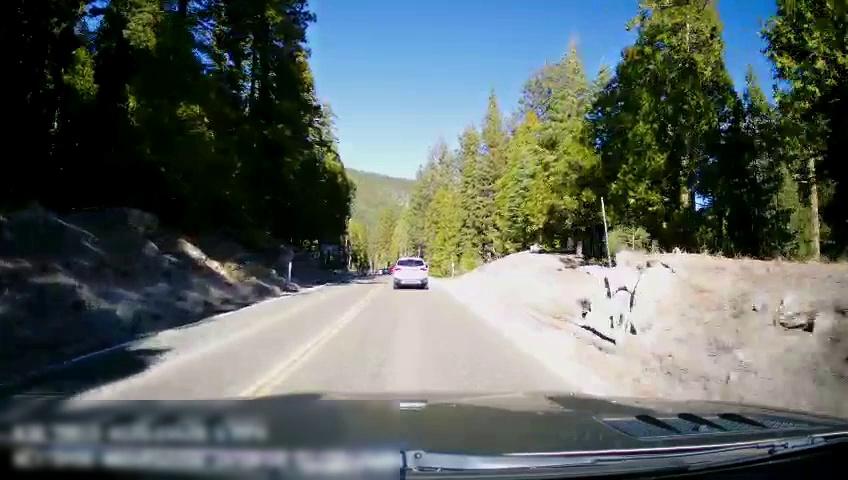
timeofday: Day
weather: Sunny
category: Drivable Space
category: Vehicles | SUV
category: Lanes | Opposite Lane
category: Lanes | Opposite Lane
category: Lanes | Current Lane